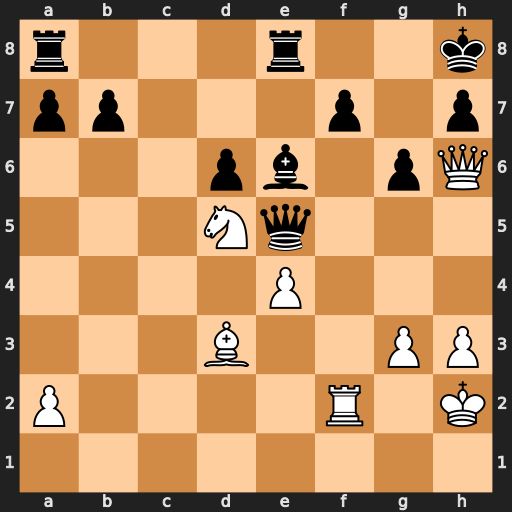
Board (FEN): r3r2k/pp3p1p/3pb1pQ/3Nq3/4P3/3B2PP/P4R1K/8
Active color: w
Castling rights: -
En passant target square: -
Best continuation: Nf6 Qxf6 Rxf6